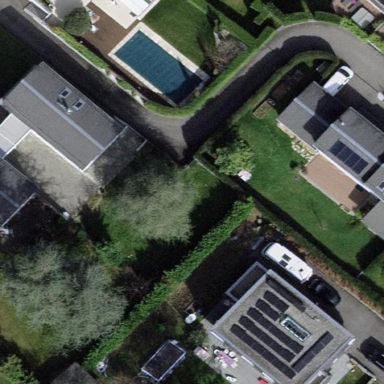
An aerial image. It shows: Garden enclosed by fence.